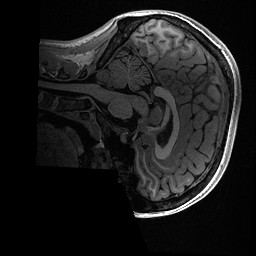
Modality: T1w
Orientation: sagittal
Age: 21
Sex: female
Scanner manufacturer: ge
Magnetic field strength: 3 T
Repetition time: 0.006952 s
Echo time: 0.00292 s